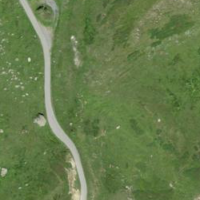
EUNIS habitat code: 23
Species observed at this site:
Pyrrhocorax graculus